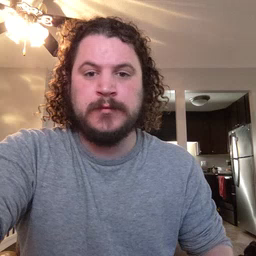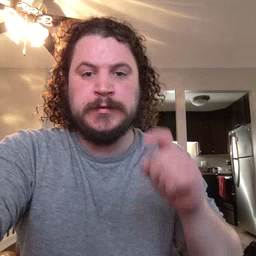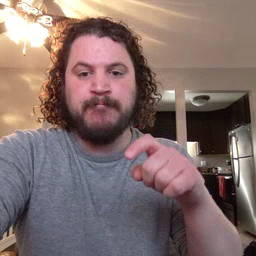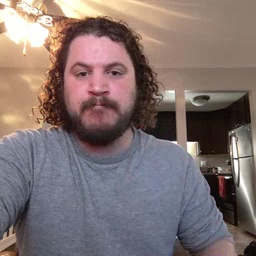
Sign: time